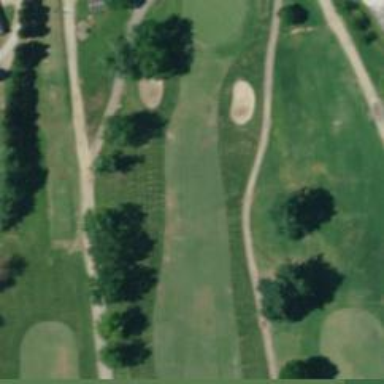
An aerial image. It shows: Golf hole.